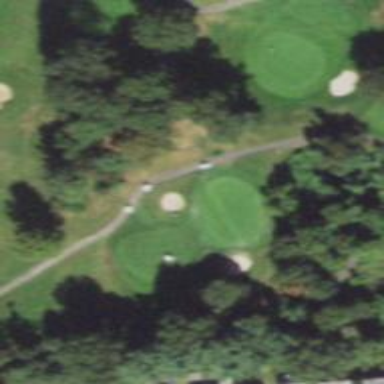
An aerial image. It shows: Golf fairway surrounded by grass.